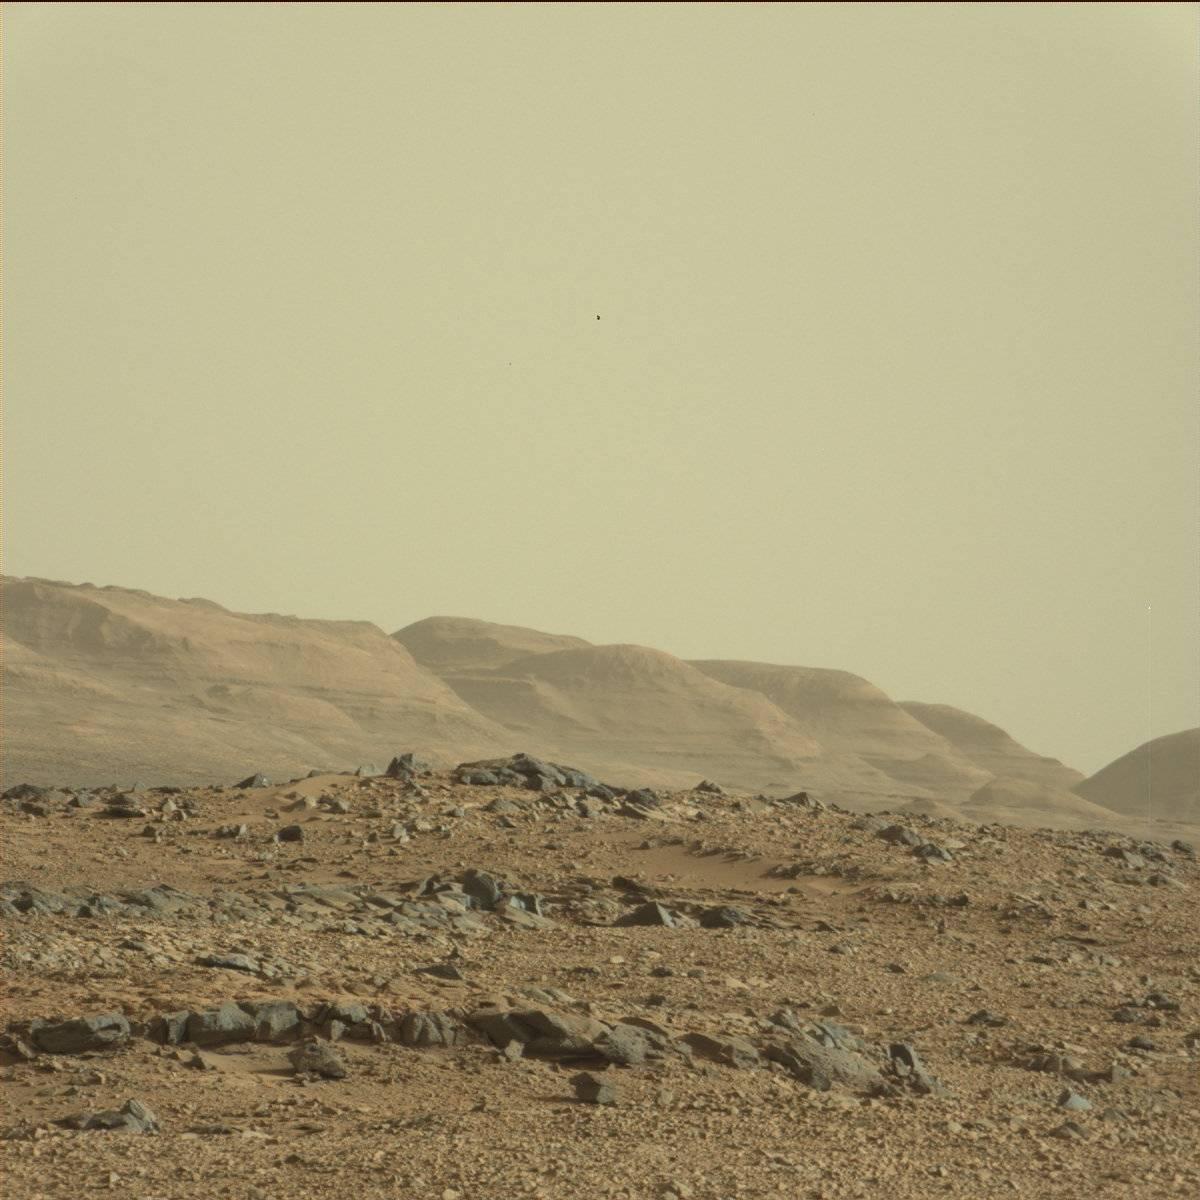
Terrain classes present: Bedrock, Ridge, Rock, Sand / Soil, Sky